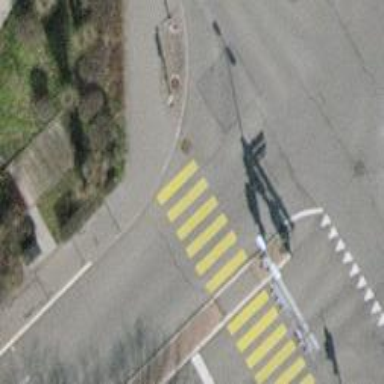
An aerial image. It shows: Road crossing with traffic signals.